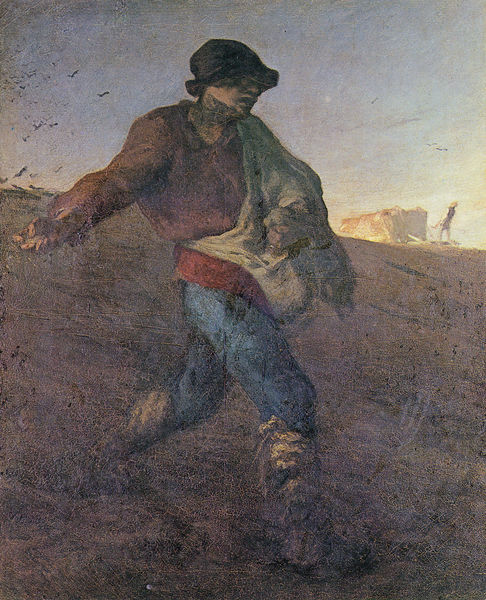
Titel: Le semeur, Der Sämann
Künstler: Jean François Millet
Standort: Boston (Massachusetts)
Institution: Museum of Fine Arts
Schlagwörter: berg, blau, felsen, gemälde, hand, himmel, mann, schatten, vogel, wolken, gelb, grün, impressionismus, landschaft, ocker, abend, bewegung, braun, grau, hintergrund, hut, licht, mund, männer, schwarz, haus, rot, schloss, tuch, wiese, wolke, hemd, hose, jacke, mütze, arm, gesicht, kleidung, bild, hals, hände, öl, dämmerung, erde, feld, felder, hügel, natur, sonnenaufgang, vögel, gehen, sonne, boden, land, realismus, arbeit, bauern, sack, vogelschwarm, bein, füße, haltung, schuhe, acker, feldarbeit, getreide, korn, laufen, weizen, fels, sonnenuntergang, herbst, van gogh, arbeiter, wagen, ölgemälde, möwe, möwen, anstrengung, krempe, bauer, anbau, lumpen, francois, gefälle, stiefel, schritt, beutel, tasche, dreck, landwirtschaft, taschen, raben, hasu, steifel, scholle, mühe, landarbeiter, saat, landwirt, millet, körner, streuen, sähen, samen, bestellen, schrittstellung, aussaat, saatgut, säen, sämann, vogelscheuche, einsäen, säer, farmer, aussäen, bundschuh, giftweizen, landmann, sacktuch, saht, sat, sähmann, hände laufen, babizon, figur am horizont, daat